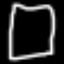
Label: square